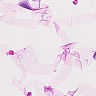
Metastatic tissue present: no